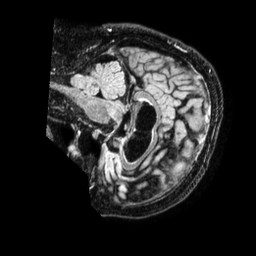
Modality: FLAIR
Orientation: sagittal
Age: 61
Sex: male
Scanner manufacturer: philips
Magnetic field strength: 1.5 T
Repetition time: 4.8 s
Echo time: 0.3364 s